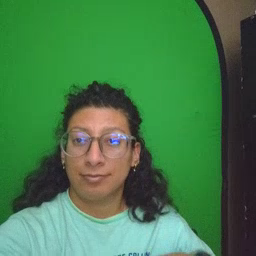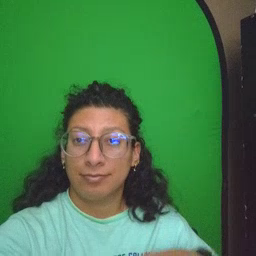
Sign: pretend